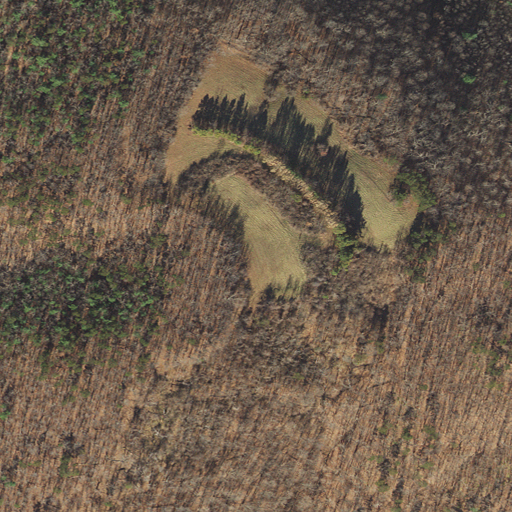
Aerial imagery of mountain in Maryland named Bells Hill containing deciduous forest, mixed forest, and pasture